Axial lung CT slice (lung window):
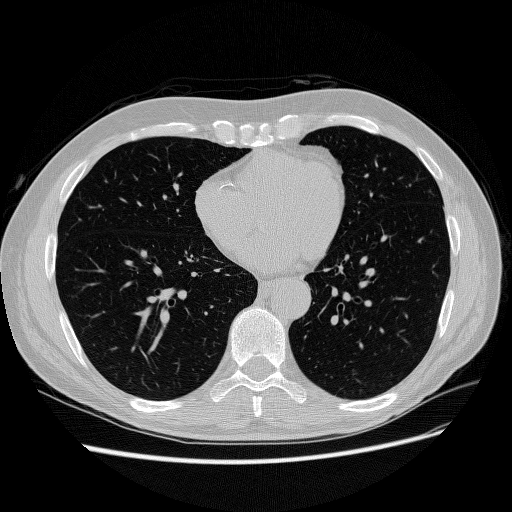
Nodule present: no